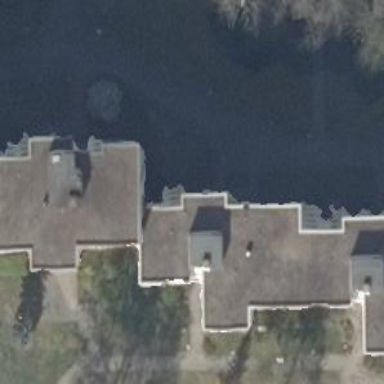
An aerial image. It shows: Apartment building with flat roof.